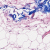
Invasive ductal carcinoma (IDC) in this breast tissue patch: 0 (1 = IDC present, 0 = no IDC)